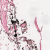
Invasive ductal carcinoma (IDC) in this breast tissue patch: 0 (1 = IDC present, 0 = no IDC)